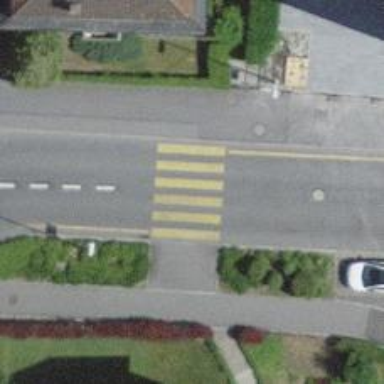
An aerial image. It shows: Uncontrolled zebra crossing with notable zebra markings.